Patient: sex M, age 61
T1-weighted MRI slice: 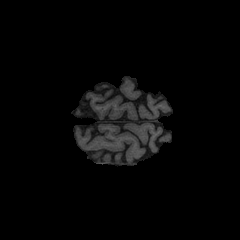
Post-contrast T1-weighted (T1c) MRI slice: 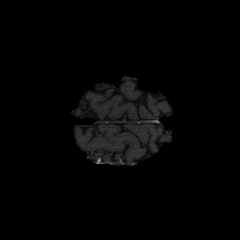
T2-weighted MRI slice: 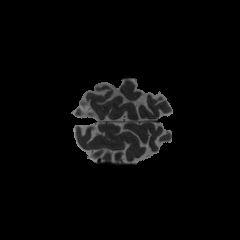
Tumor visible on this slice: no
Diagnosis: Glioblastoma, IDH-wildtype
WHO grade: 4